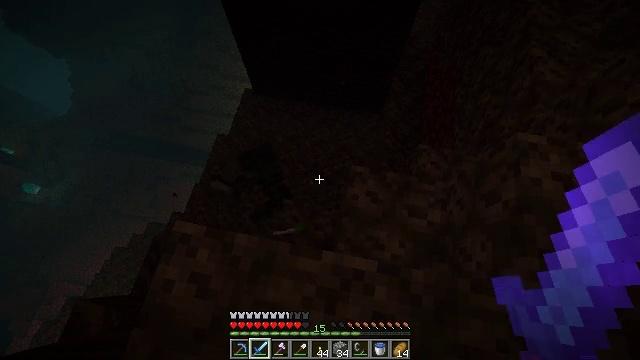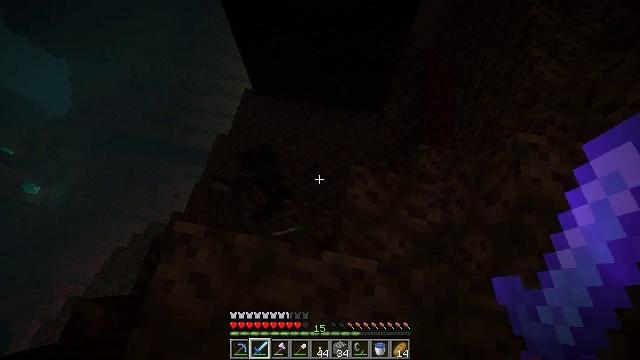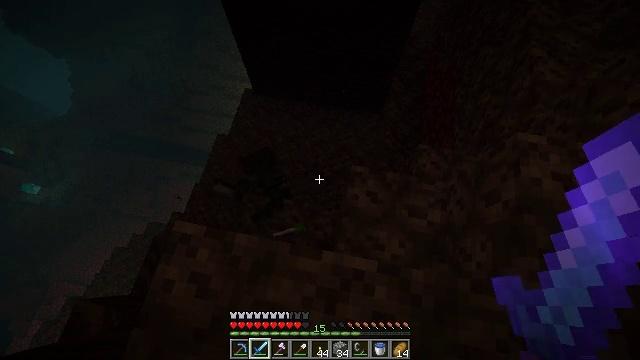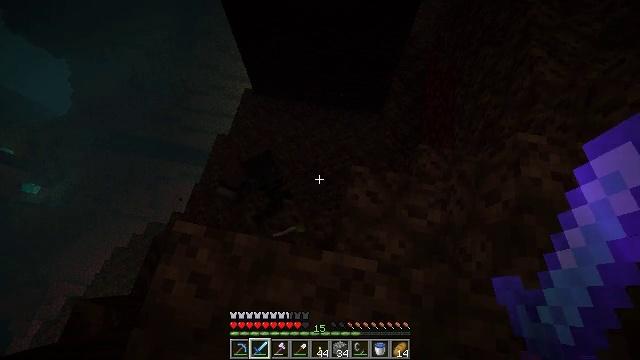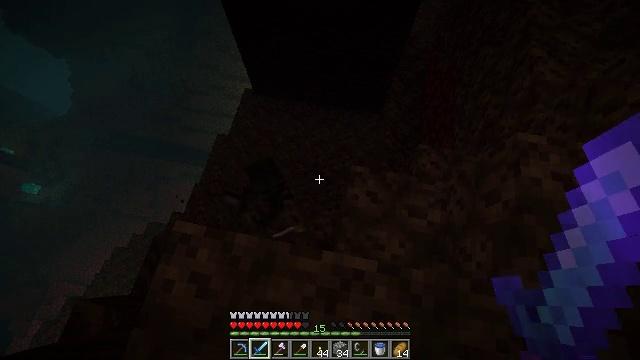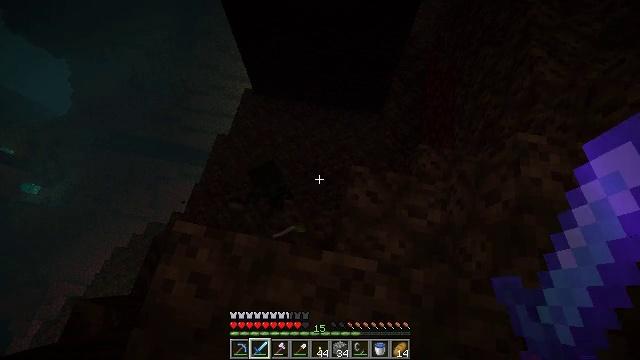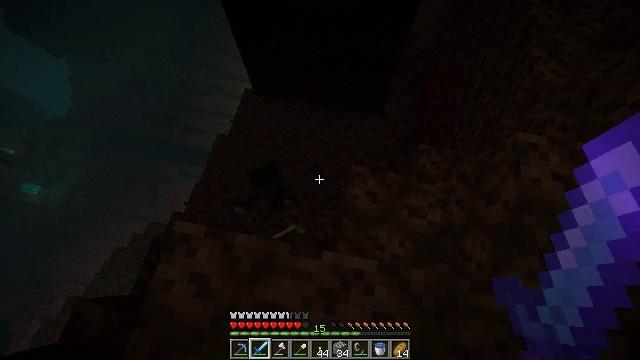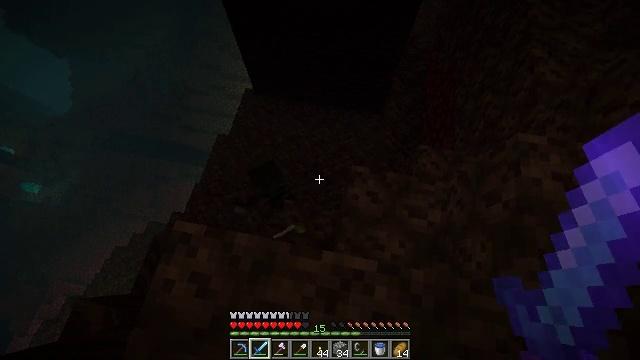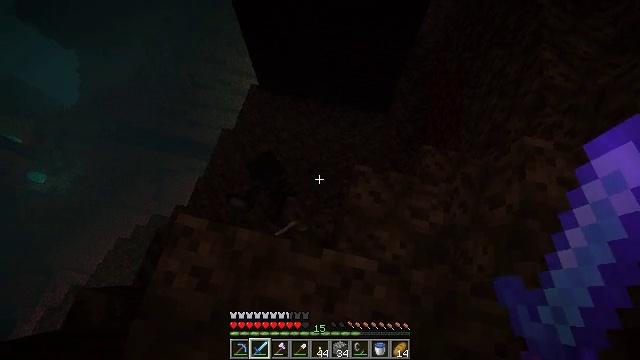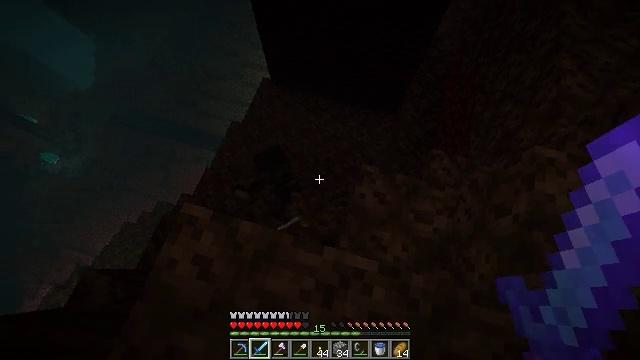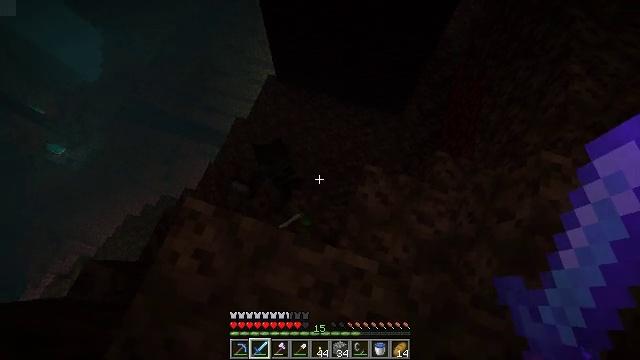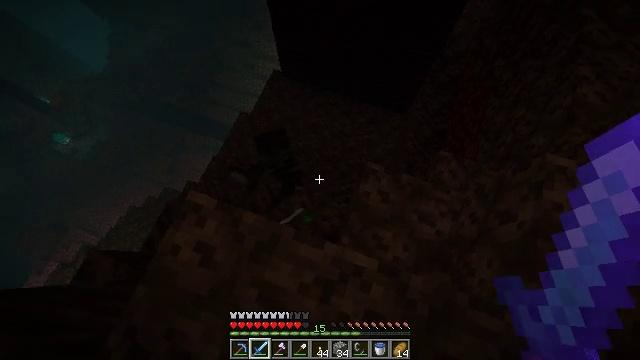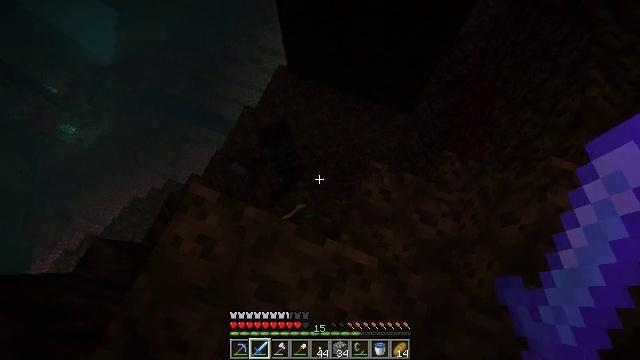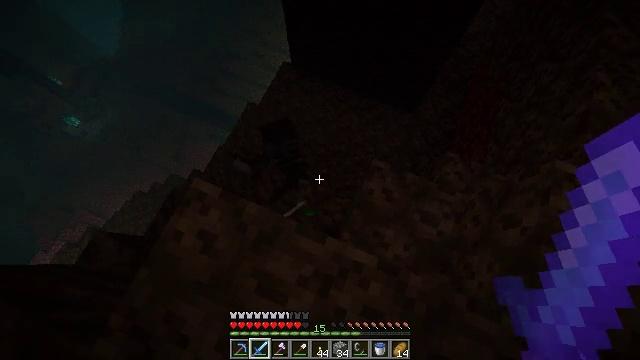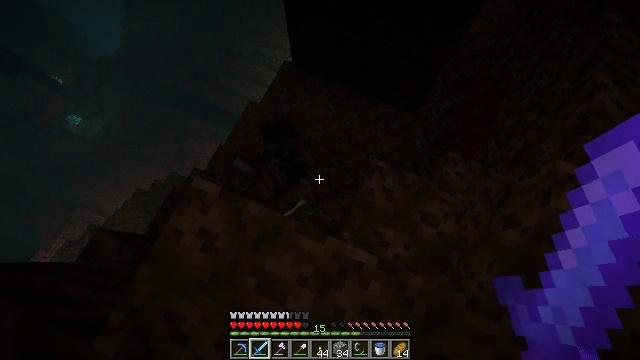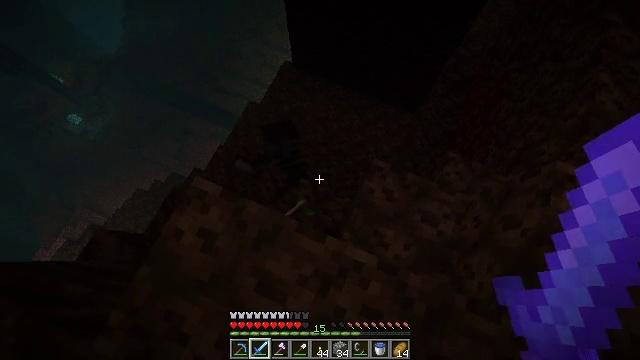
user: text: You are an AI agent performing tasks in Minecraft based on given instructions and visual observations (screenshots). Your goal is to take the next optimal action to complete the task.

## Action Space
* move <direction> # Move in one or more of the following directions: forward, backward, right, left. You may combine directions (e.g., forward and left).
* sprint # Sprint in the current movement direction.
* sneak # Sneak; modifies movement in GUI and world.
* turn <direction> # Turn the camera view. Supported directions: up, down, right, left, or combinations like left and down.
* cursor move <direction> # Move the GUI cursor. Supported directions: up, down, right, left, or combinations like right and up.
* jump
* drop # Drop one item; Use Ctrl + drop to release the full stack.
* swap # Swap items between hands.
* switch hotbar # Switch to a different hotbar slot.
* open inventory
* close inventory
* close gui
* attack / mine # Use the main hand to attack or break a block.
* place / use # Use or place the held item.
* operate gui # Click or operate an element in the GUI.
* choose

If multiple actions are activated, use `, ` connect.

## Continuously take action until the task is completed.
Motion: motion action
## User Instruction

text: Mine soul soil in the Nether.
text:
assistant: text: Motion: no_op
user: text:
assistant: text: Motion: no_op
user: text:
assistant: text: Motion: no_op
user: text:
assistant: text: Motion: no_op
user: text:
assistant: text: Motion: no_op
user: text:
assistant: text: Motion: no_op
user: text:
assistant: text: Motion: no_op
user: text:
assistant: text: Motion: turn left
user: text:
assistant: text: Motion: turn left
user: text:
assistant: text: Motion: turn left
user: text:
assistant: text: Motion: turn left
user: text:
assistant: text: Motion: turn left
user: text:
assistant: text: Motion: turn left
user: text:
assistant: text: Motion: no_op
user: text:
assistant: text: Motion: no_op
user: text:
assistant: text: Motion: no_op
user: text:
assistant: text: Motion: no_op
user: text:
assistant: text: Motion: move left
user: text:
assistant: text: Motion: move left
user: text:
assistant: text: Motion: move left
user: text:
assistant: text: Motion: move left
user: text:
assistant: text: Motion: move left
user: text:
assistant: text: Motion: no_op
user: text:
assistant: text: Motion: no_op
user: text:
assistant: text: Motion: no_op
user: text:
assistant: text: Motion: no_op
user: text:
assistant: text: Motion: no_op
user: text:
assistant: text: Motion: no_op
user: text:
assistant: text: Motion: no_op
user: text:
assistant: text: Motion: no_op